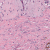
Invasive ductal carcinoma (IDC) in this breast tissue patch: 0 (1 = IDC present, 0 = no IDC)